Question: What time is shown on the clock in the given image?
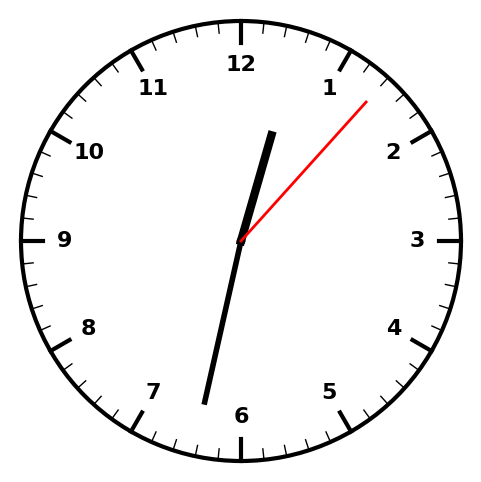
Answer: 12:32:07